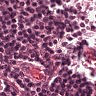
Metastatic tissue present: no